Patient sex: M
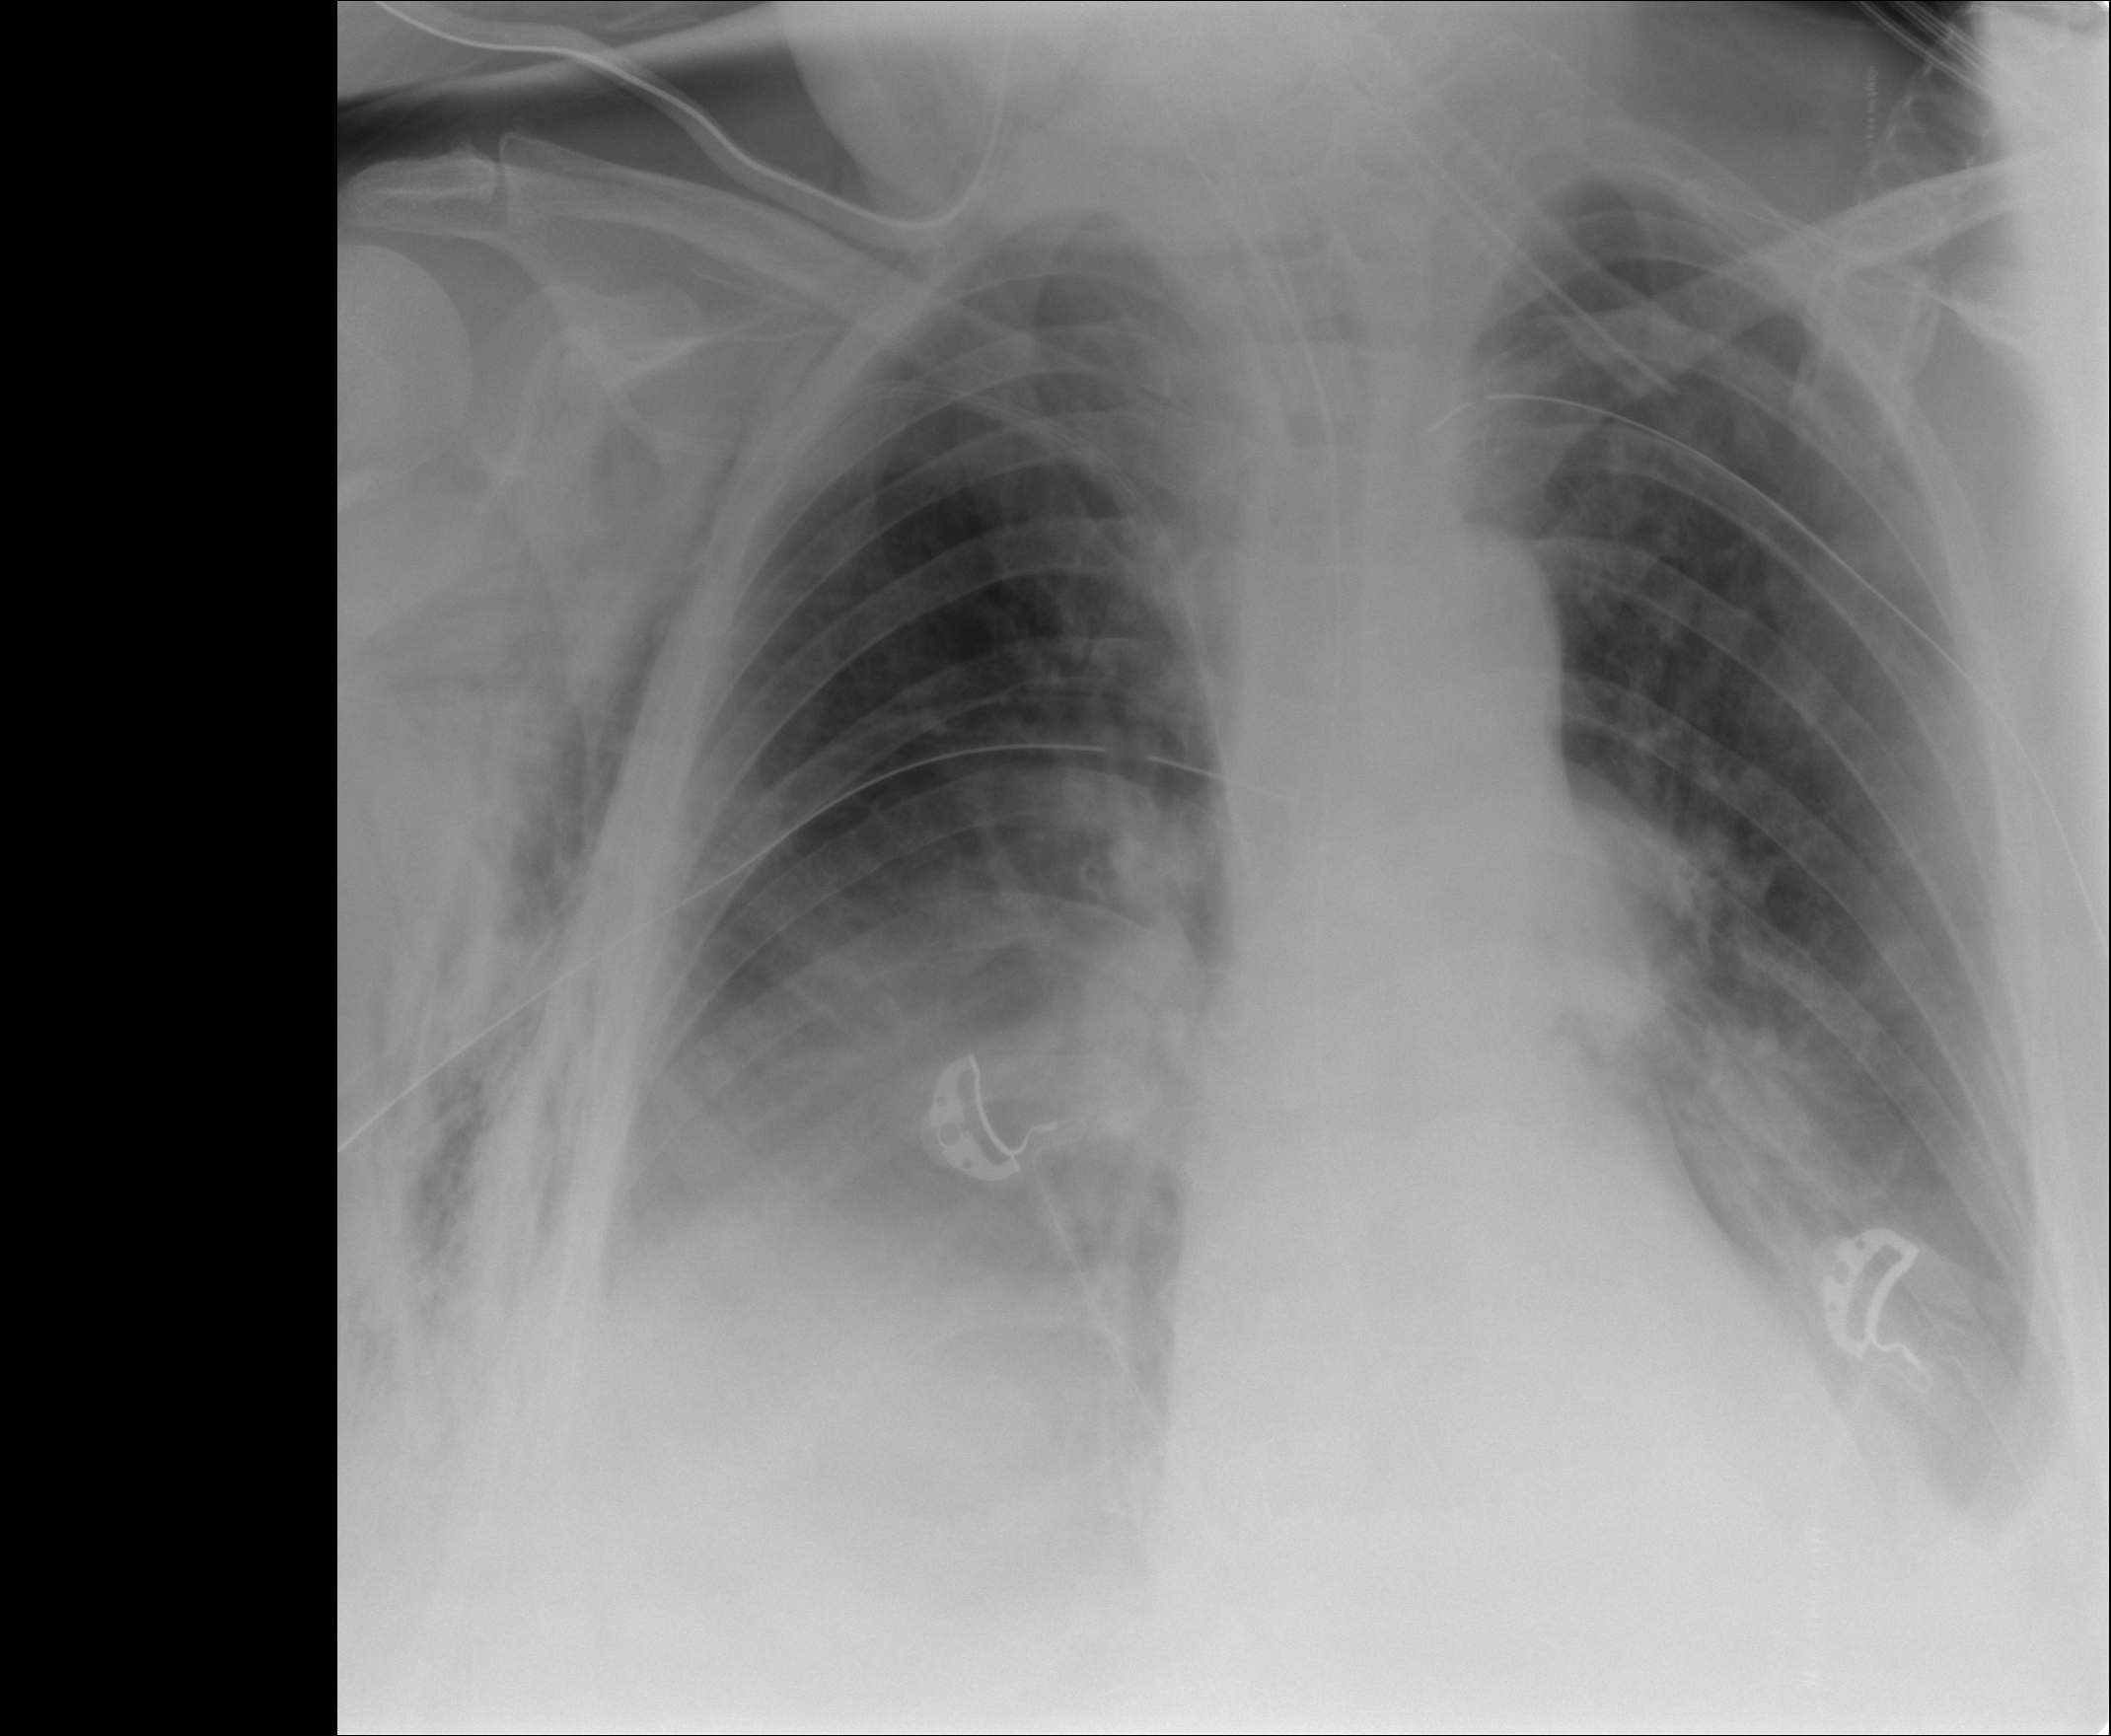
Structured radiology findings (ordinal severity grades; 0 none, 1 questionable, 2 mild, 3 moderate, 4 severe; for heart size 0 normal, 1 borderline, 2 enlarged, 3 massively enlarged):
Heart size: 0
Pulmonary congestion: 0
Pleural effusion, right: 3
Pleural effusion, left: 2
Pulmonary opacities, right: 0
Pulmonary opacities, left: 2
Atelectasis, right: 3
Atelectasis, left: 2